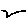
Label: bird